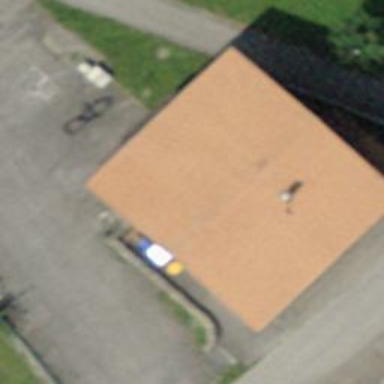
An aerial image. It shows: School building.